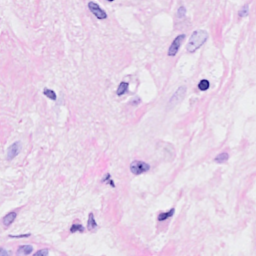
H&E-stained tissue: Breast